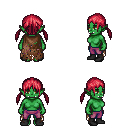
a pixel art fantasy rpg character, female body template, orc, green skin, brown tattered cape, magenta pants, ruby red twin-tailed hairstyle, black shoes, four views (front, back, left, right), 2x2 character sprite sheet, small pixel art, hard edges, no anti-aliasing